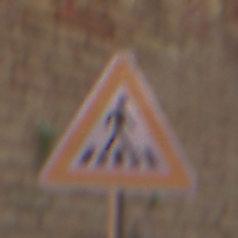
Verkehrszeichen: FussgaengerueberwegLinks
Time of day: MorningAfternoon
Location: Outdoor (Urban)
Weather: Clear
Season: NotSpecified
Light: Natural